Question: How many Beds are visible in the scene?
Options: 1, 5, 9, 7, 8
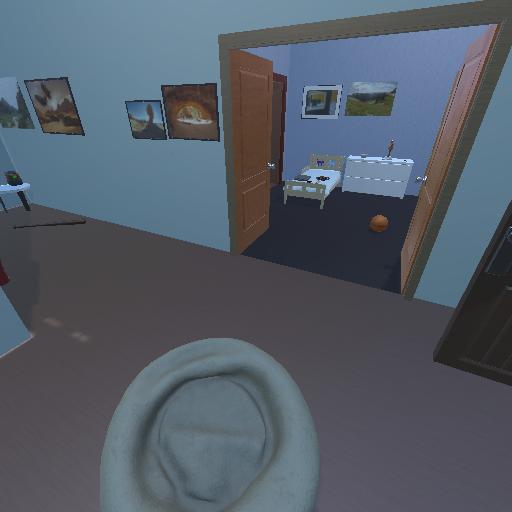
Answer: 1